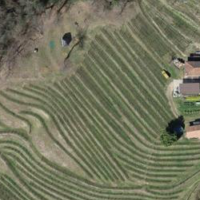
EUNIS habitat code: 24
Species observed at this site:
Cyperus esculentus